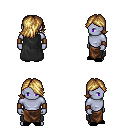
a pixel art fantasy rpg character, male body template, dark elf, purple skin, black cape, robe skirt, blonde swoop hairstyle, leather bracers, black slippers, four views (front, back, left, right), 2x2 character sprite sheet, small pixel art, hard edges, no anti-aliasing